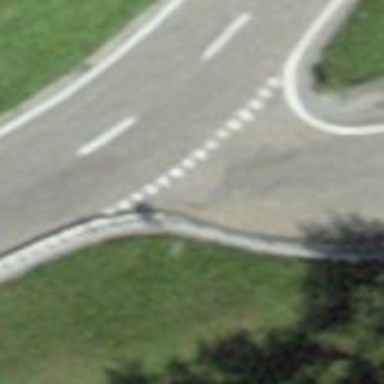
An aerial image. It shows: Road with "give way" sign.